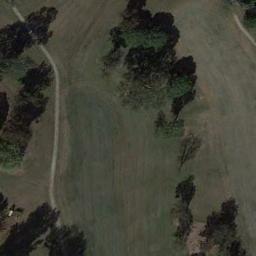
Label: golf_course